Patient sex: F
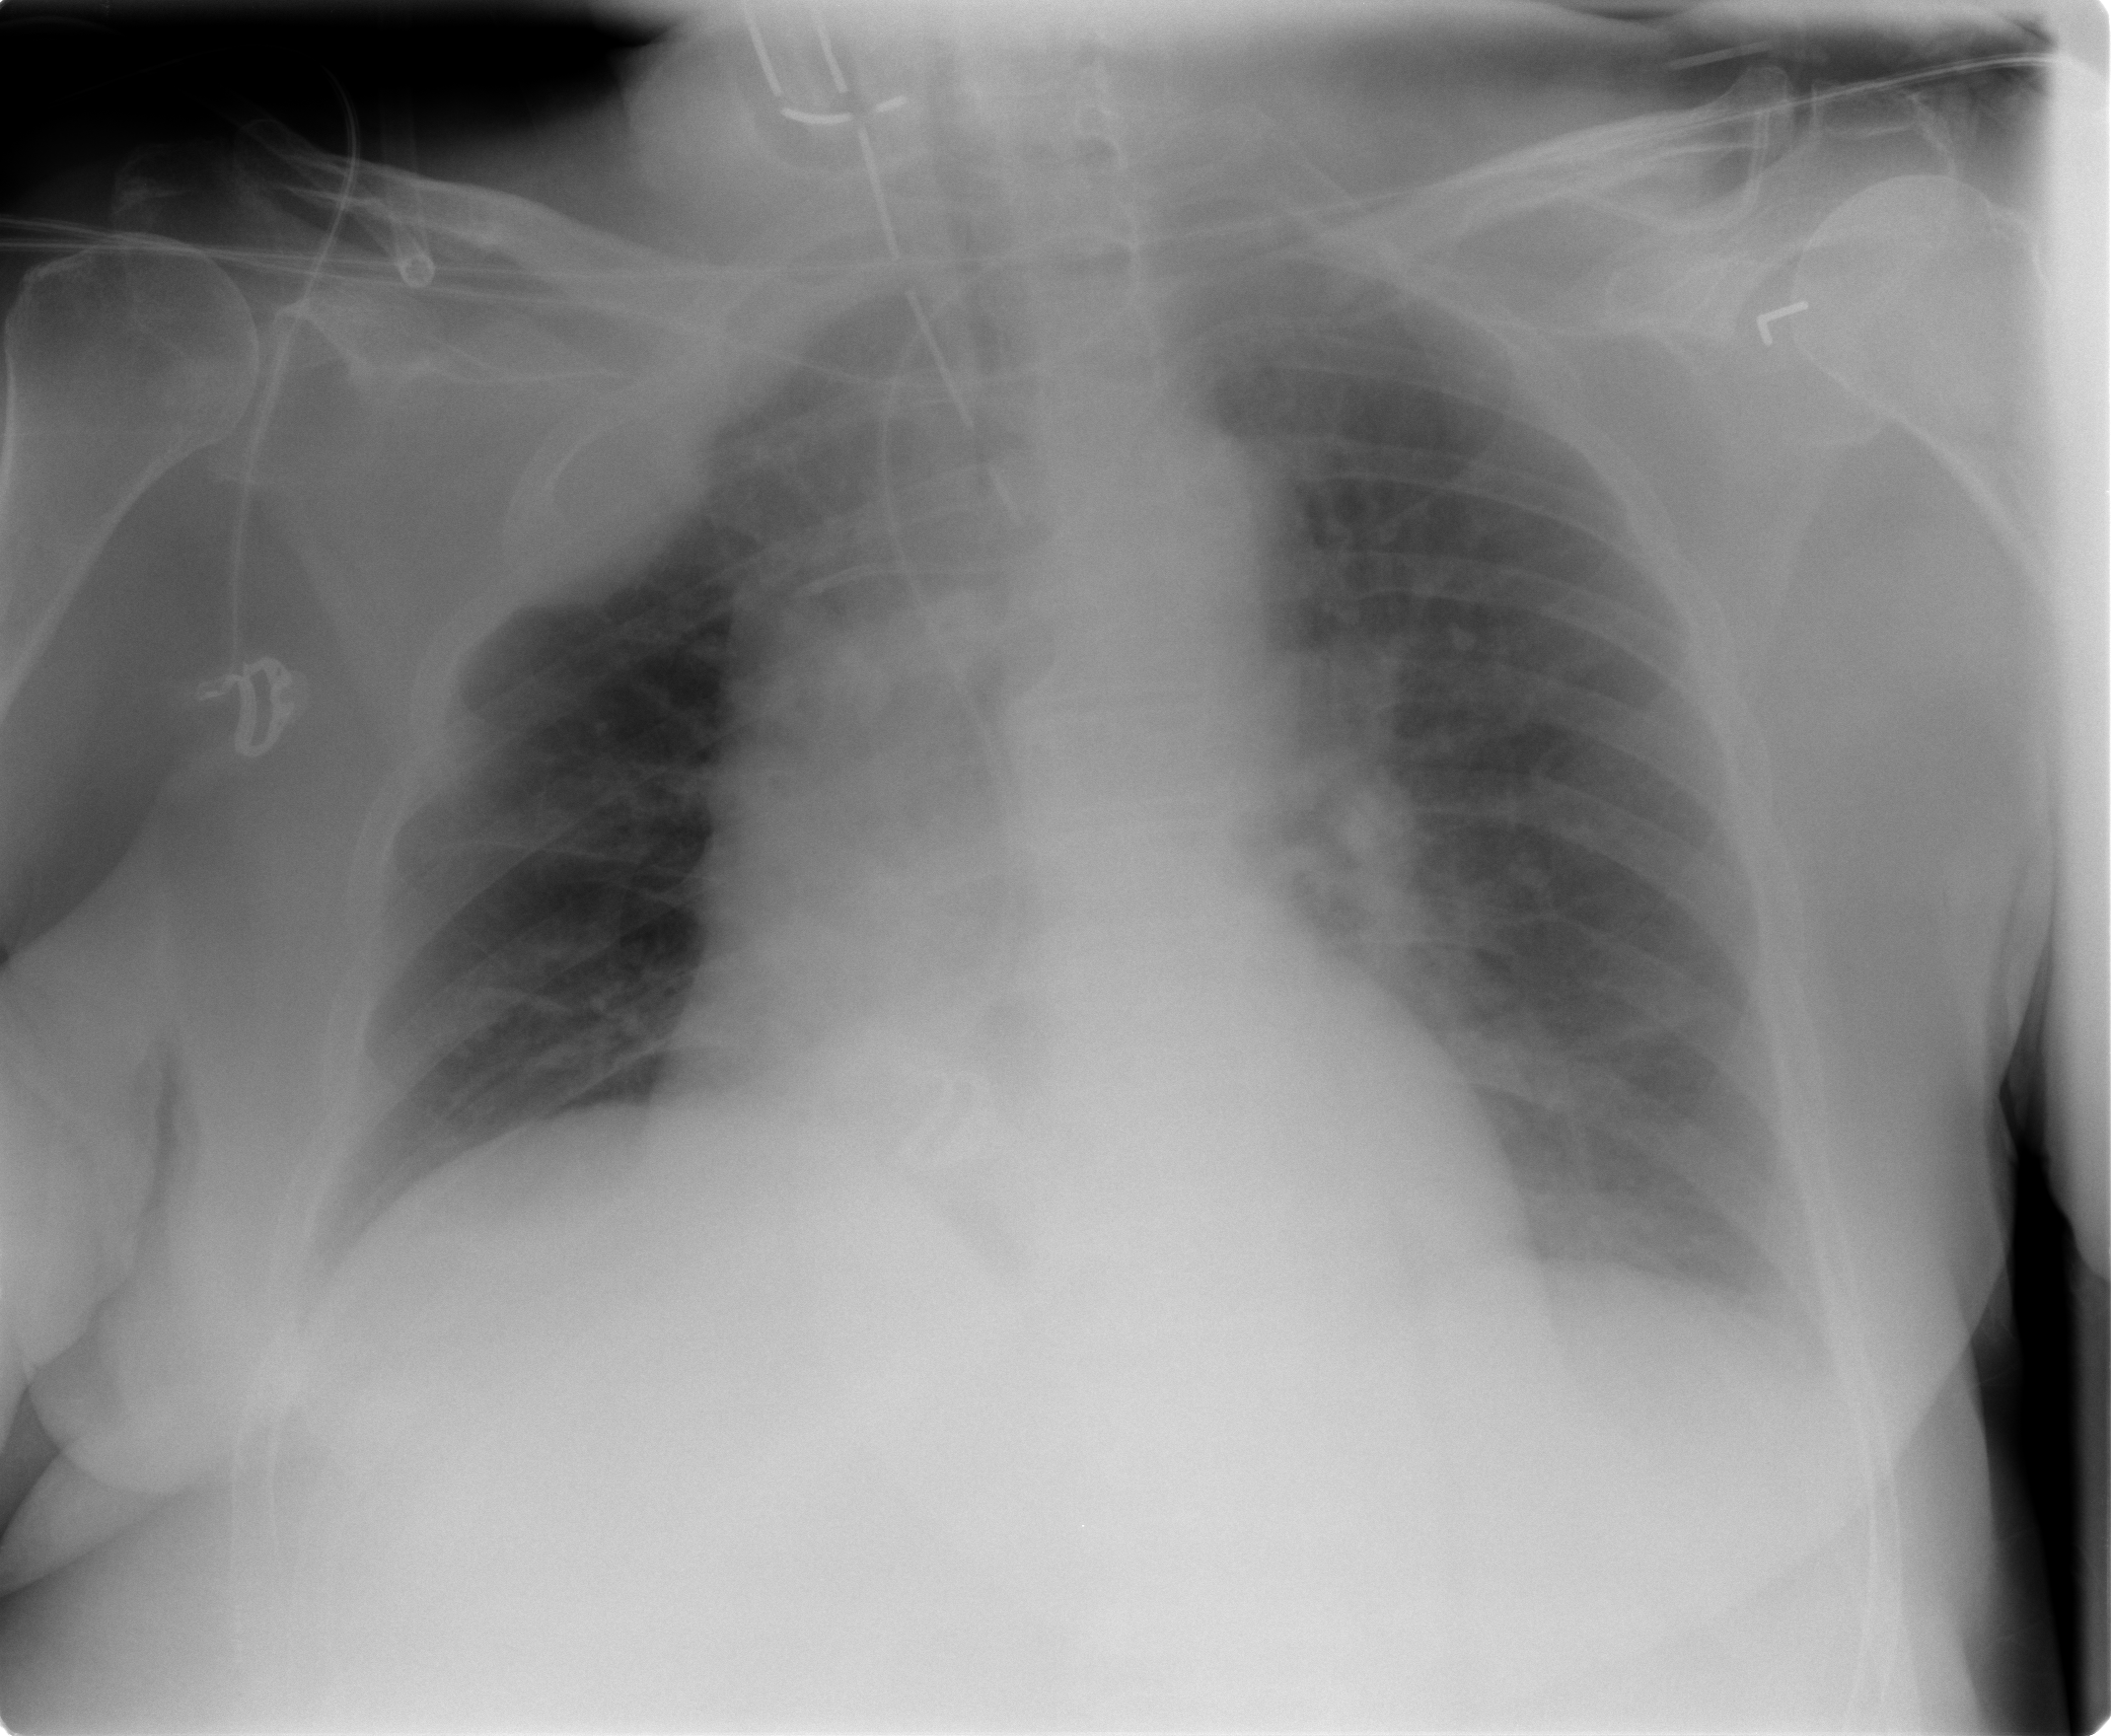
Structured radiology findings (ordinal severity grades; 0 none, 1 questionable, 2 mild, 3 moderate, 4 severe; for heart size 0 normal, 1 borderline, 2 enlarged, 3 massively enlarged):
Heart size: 0
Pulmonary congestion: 0
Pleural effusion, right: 0
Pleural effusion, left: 0
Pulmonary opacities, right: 2
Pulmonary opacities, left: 0
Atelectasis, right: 0
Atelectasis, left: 0